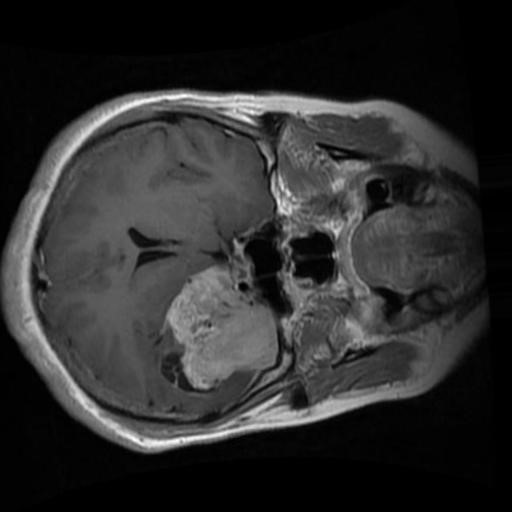
Label: brain_menin